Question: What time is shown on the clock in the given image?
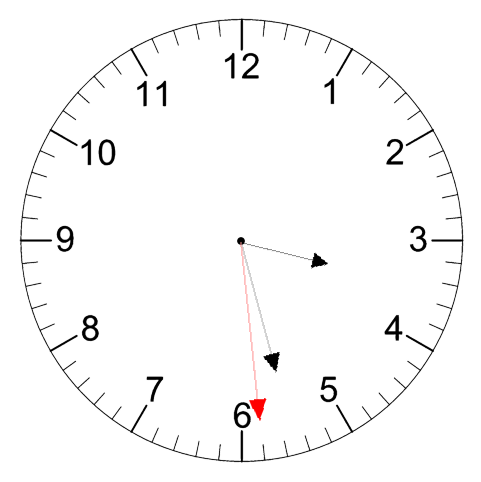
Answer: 03:27:29